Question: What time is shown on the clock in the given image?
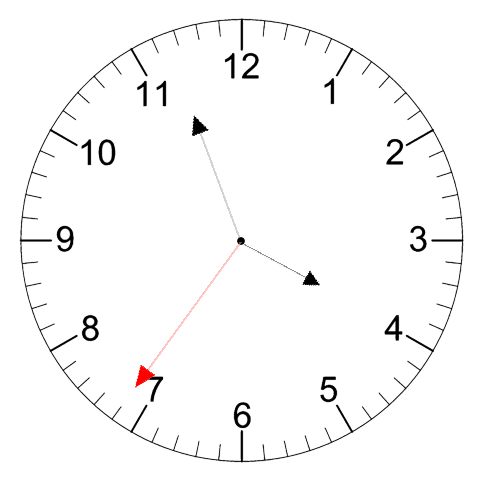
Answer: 03:56:36